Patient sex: M
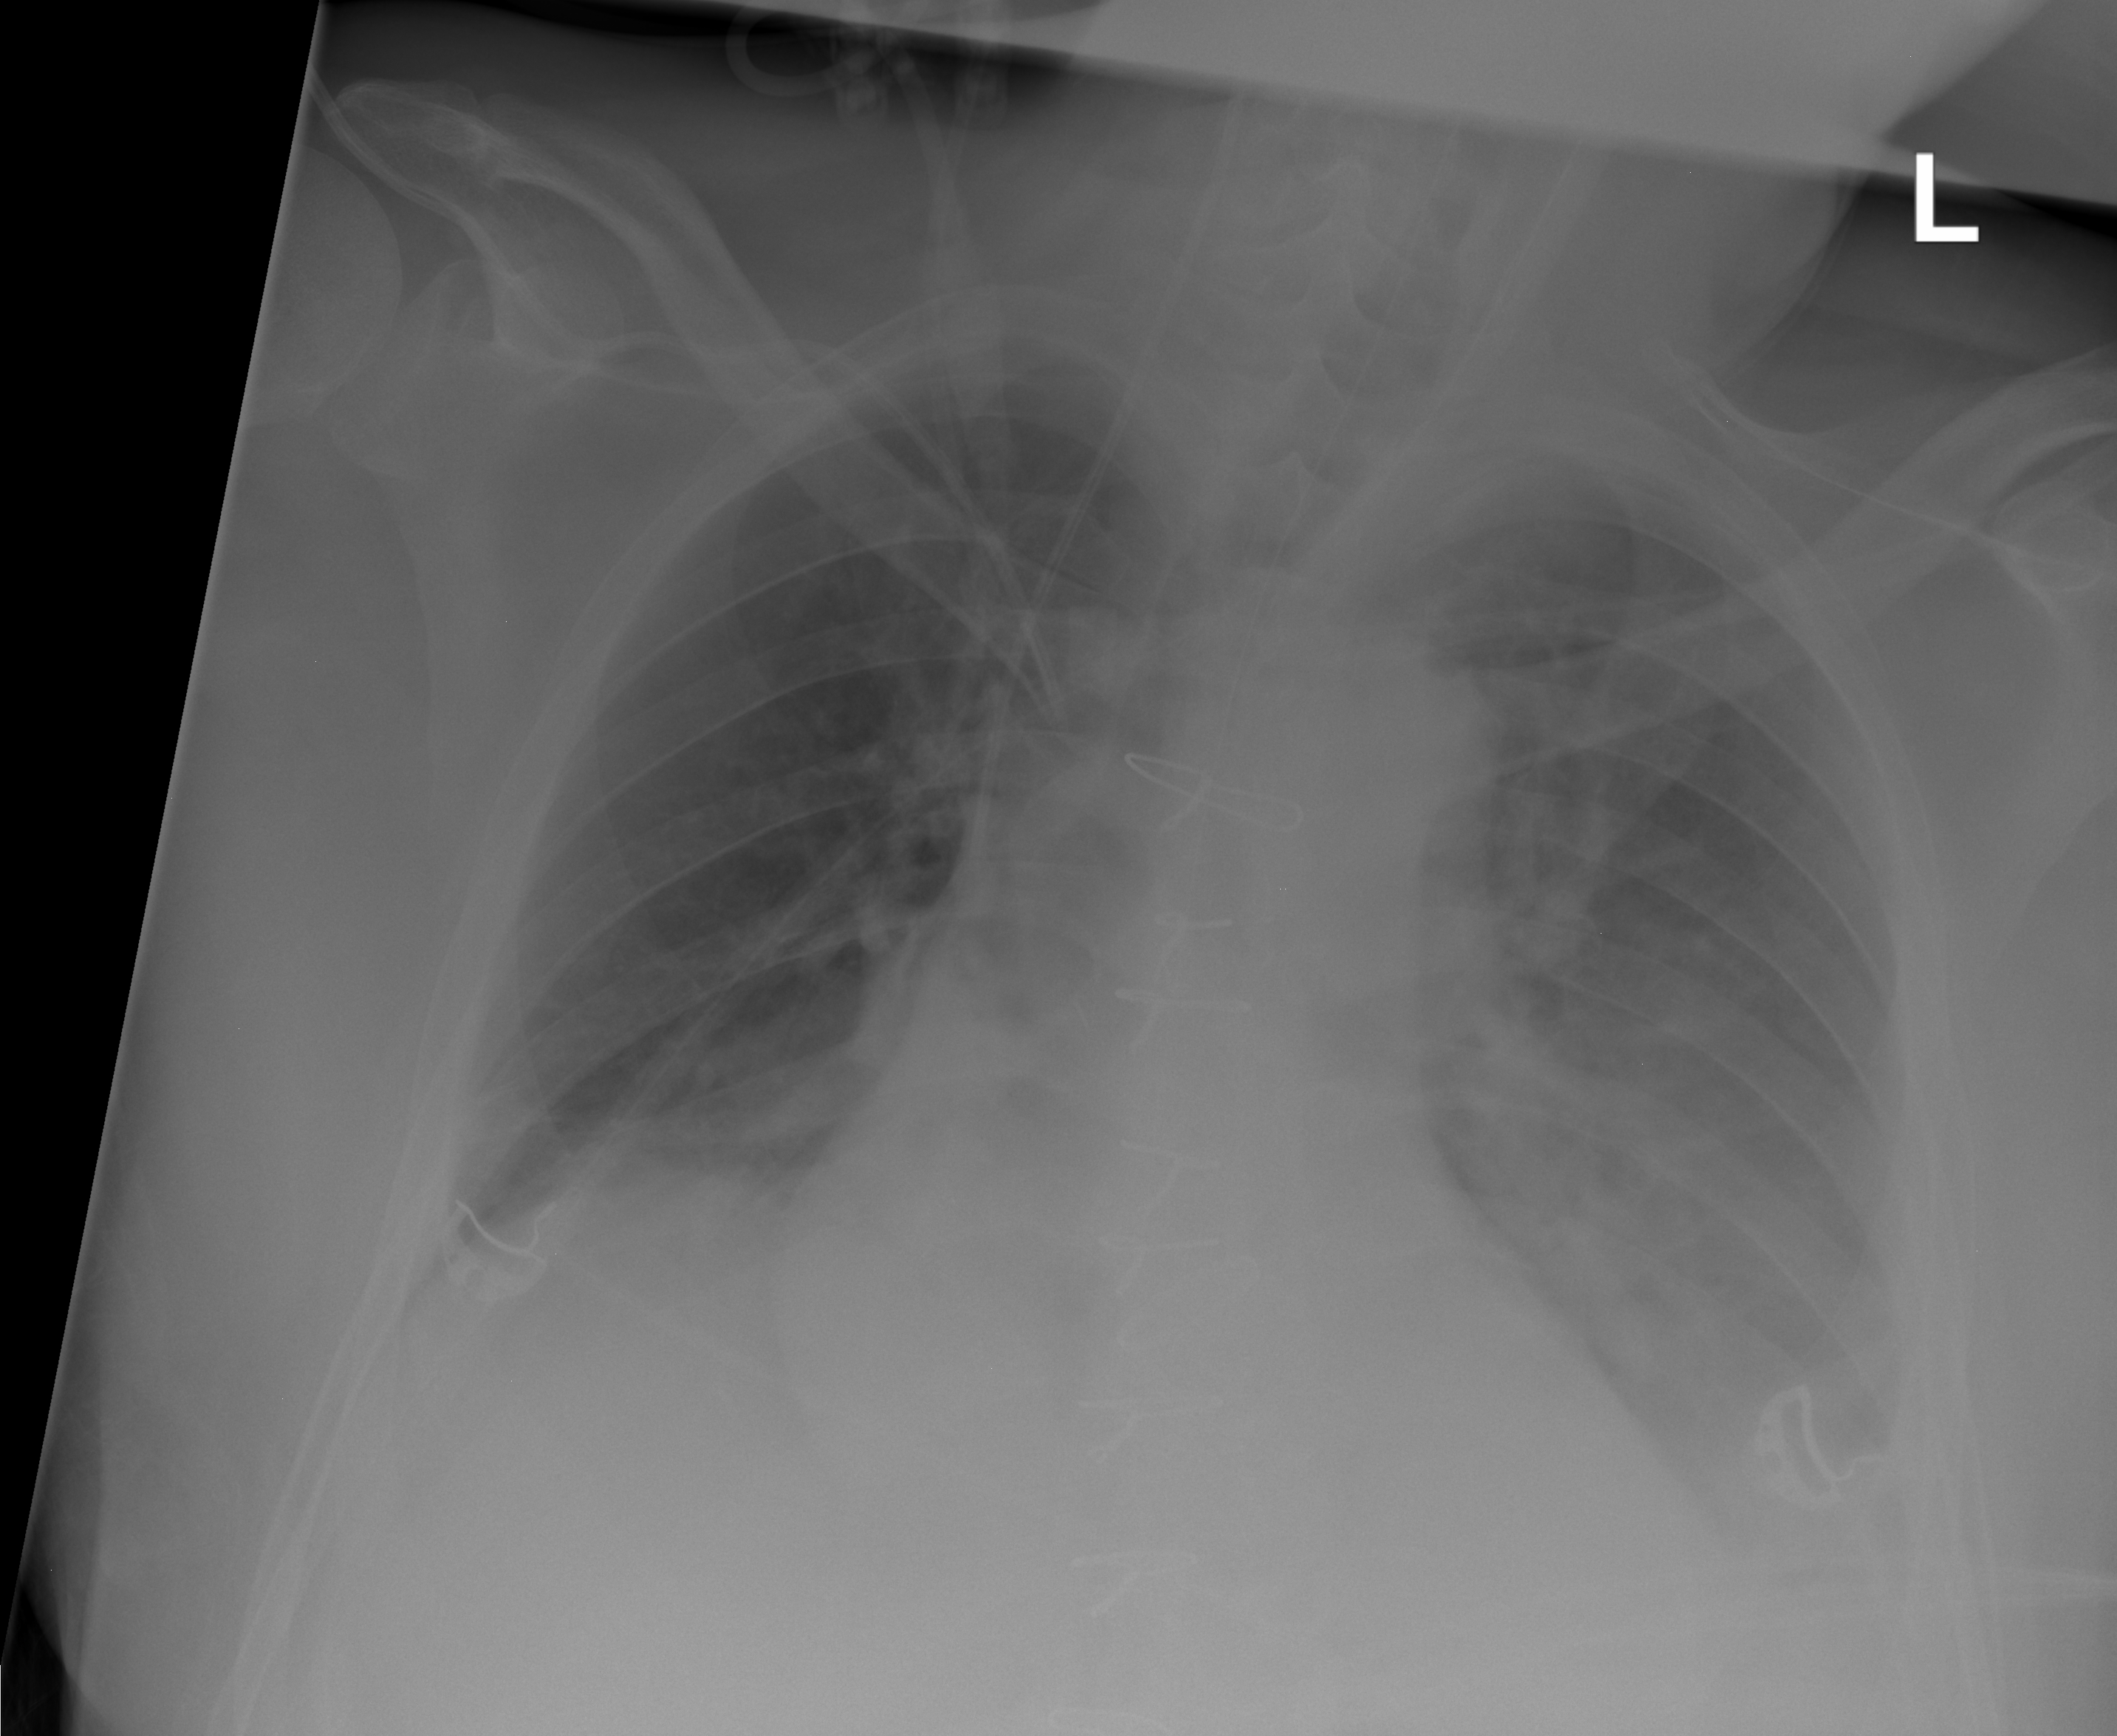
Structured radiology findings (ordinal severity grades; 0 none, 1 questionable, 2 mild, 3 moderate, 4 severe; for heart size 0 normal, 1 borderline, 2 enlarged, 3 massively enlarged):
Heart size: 1
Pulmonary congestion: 2
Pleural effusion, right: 0
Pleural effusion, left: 3
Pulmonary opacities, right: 0
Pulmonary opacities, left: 0
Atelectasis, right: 0
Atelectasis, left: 3